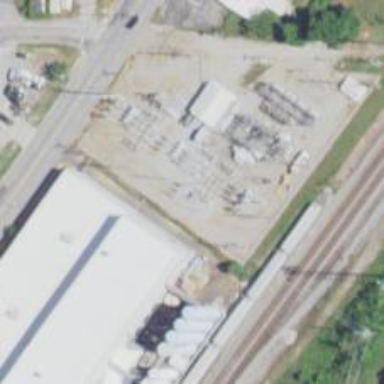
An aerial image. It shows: Switch for power supply.